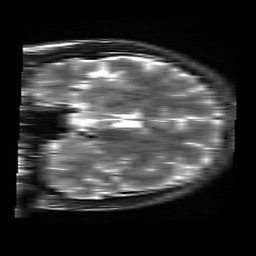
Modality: T2w
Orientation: coronal
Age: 27
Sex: male
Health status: healthy
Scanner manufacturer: siemens
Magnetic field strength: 3 T
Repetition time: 4.01 s
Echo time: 0.116 s